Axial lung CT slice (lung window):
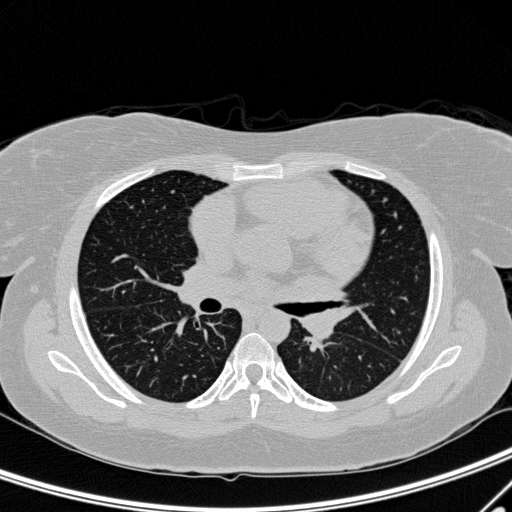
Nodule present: no